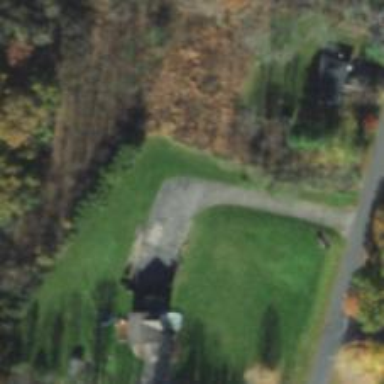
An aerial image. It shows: Driveway leading to service road.